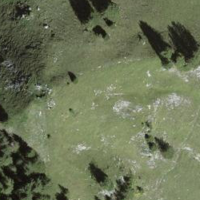
EUNIS habitat code: 23
Species observed at this site:
Traunsteinera globosa